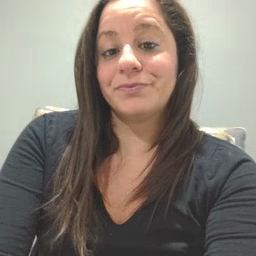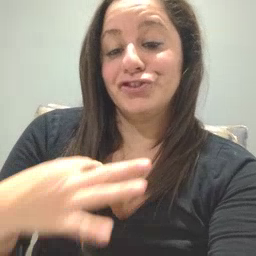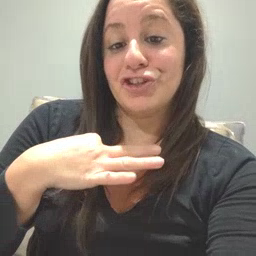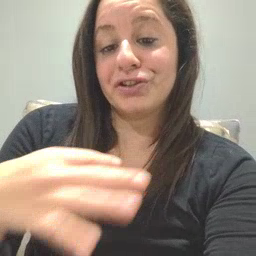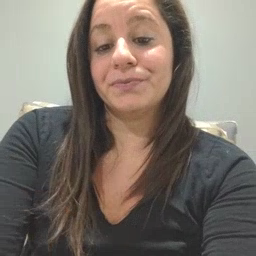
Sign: shirt